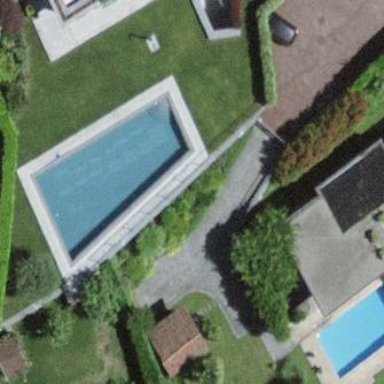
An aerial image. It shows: Swimming pool located in leisure land.